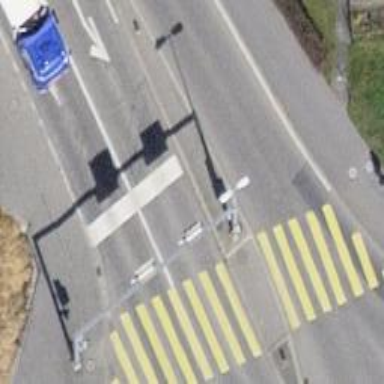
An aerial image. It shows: Road with traffic signals at the crossing.